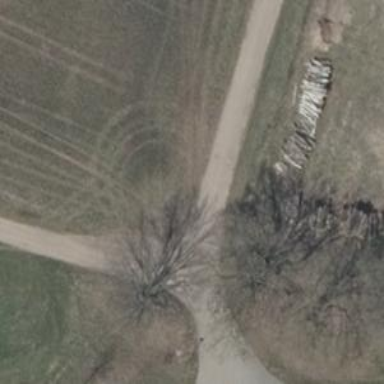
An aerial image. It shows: Gravel track with grade3 tracktype.